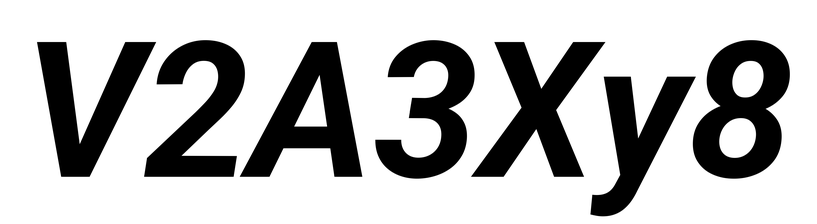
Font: Roboto-Italic_Bold_Italic